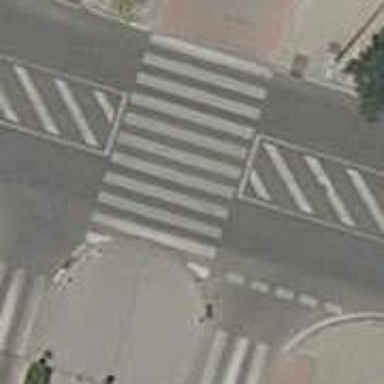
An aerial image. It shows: Zebra crossing on the road.